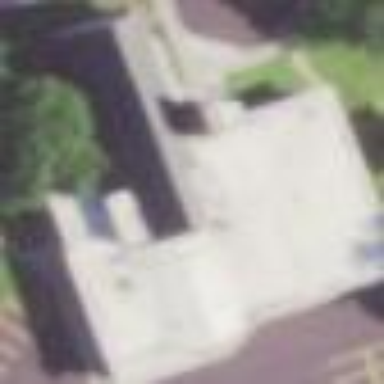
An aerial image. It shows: Building that serves as place of worship.